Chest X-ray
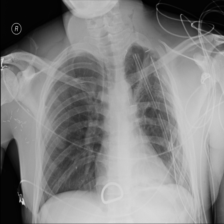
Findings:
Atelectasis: negative
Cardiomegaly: negative
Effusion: negative
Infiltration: negative
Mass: negative
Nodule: negative
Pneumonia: negative
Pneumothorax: negative
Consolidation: negative
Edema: negative
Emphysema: negative
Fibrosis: negative
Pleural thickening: negative
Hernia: negative